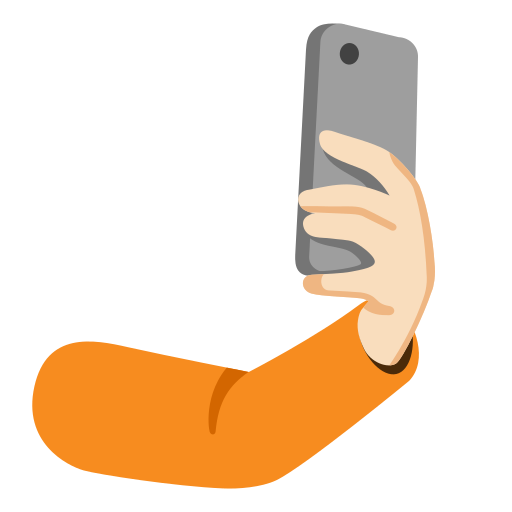
Emoji: 🤳🏻